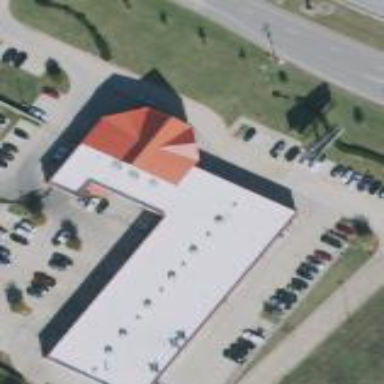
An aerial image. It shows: Flat-roofed retail building that operates as car repair shop.